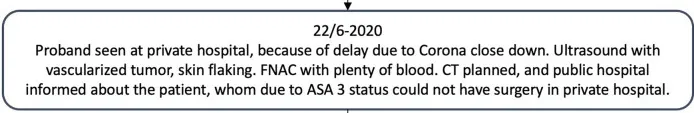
Timeline.
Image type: chart (chart)